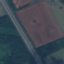
Land use / land cover: Highway